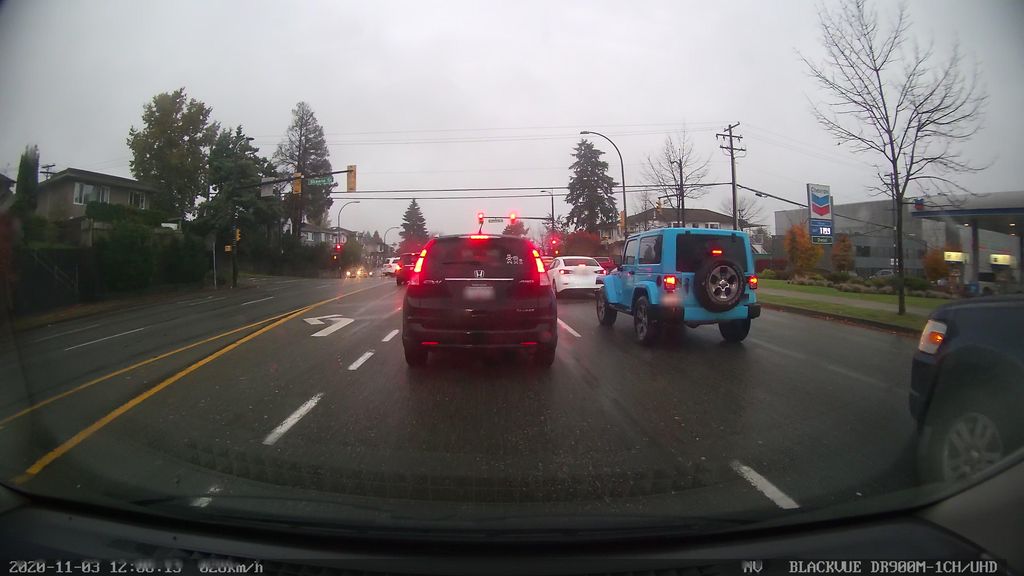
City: vancouver